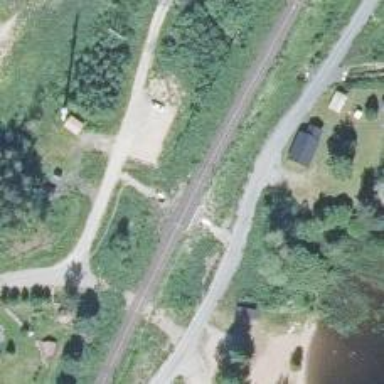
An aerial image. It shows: Bridge with continuous railway tracks that are electrified through contact line.